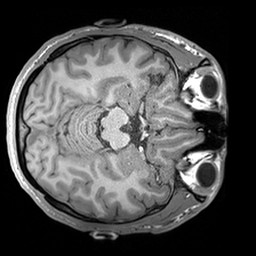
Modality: T1w
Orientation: axial
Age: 22
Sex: male
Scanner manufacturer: siemens
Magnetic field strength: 3 T
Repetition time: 1.6 s
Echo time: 0.00236 s